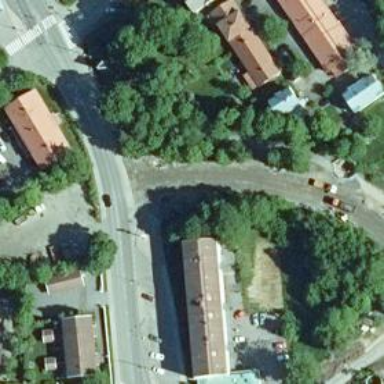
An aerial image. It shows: Asphalt cycleway with uncontrolled crossing.